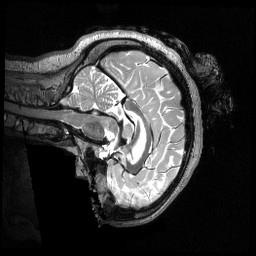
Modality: T2w
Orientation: sagittal
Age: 22
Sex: female
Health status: healthy
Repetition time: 3.2 s
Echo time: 0.563 s